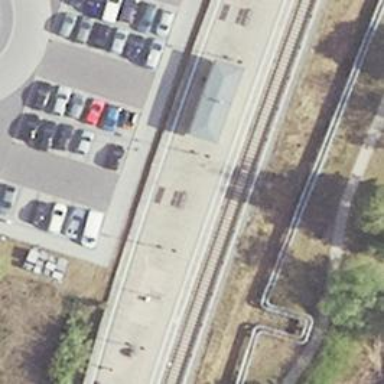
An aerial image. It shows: Light rail station designated as halt.